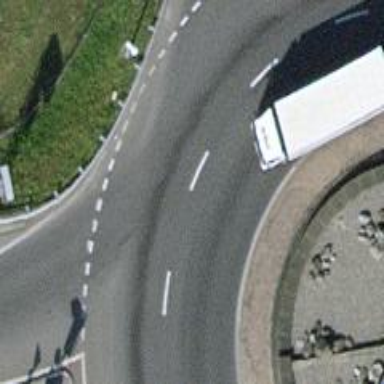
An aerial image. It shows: Primary highway with asphalt surface leading to roundabout. The road has separate sidewalks.